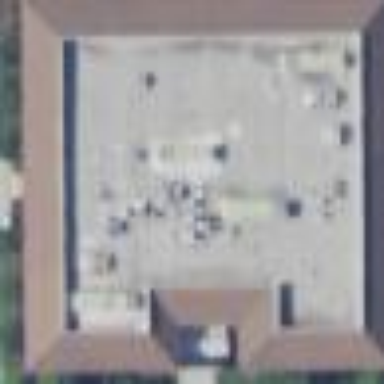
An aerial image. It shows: Office building.